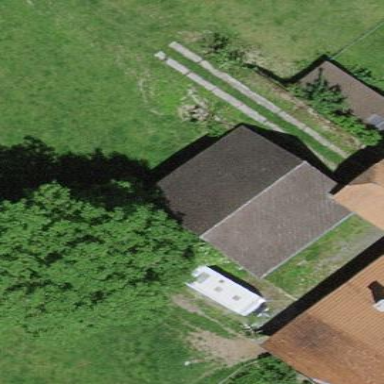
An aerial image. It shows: Gabled barn with sloped roof.